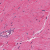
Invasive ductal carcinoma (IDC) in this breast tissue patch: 0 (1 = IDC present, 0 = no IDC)